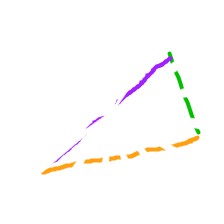
Shape: triangle